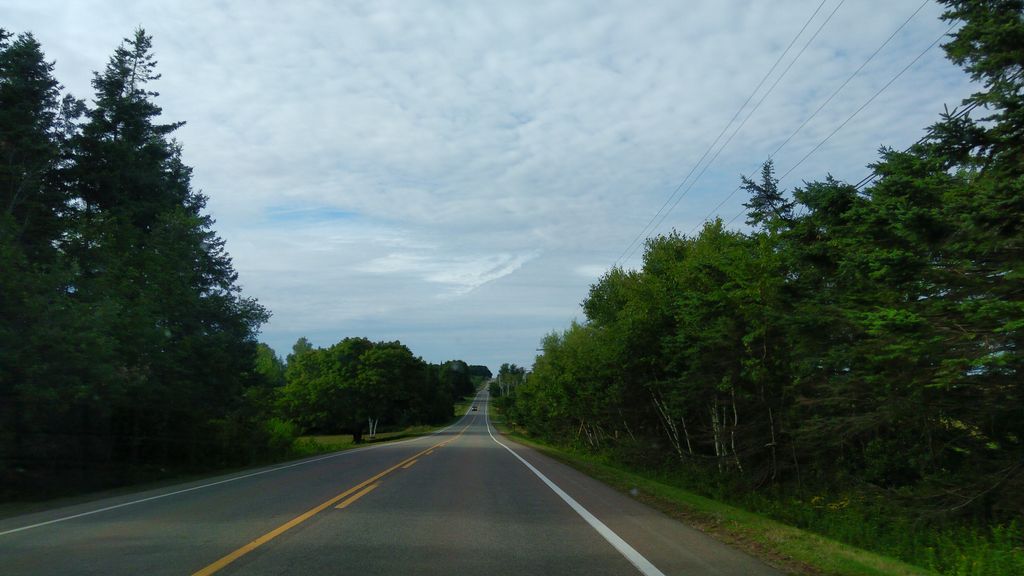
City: charlottetown